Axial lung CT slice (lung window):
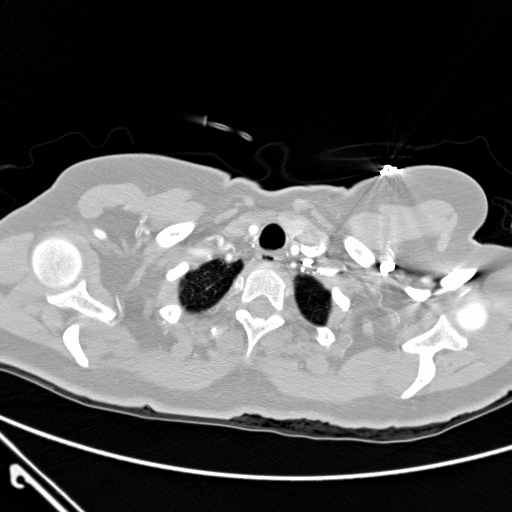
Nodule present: no